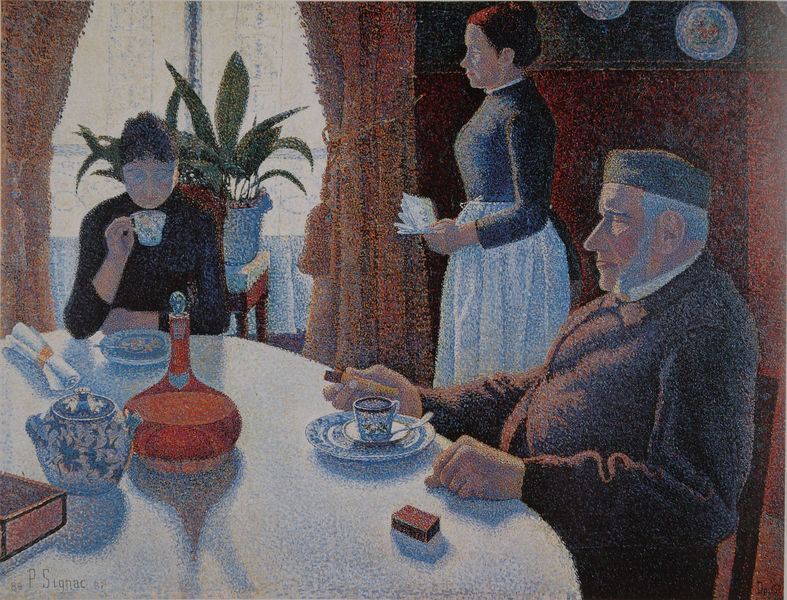
Titel: La Salle á manger. Opus 152, Das Esszimmer. Opus 152
Künstler: Paul Signac
Standort: Otterlo
Institution: Kröller-Müller Museum
Schlagwörter: blau, gemälde, mann, schatten, weiß, frauen, impressionismus, braun, café, fenster, frankreich, frau, grau, hell, hintergrund, hut, jahrhundertwende, kleid, licht, raum, reden, tisch, zimmer, blick, rot, expressionismus, bart, flasche, mütze, trinken, wand, dienerin, schale, schüssel, teller, innenraum, tischdecke, tischtuch, vorhang, spiegelung, interieur, adel, drei, paar, personen, pflanze, alltag, genre, kanne, blumentopf, schürze, dutt, ruhig, papier, wohnzimmer, alter mann, pointilismus, flächen, figuren, blue, curtain, curtains, fringe, hat, people, red, white, window, women, essen, löffel, black, dress, gardine, gray, green, hair, salon, skirt, table, tea, vorhänge, wall, woman, yellow, kaffee, zigarre, bedienstete, blanket, dienstmädchen, maid, servant, tasse, brown, dining, plant, pot, potted plant, quaste, tee, still, punkte, serviette, gepunktet, hausherr, porzellan, wandteller, geld, geschirr, kuchen, punkt, backenbart, bedienung, hausfrau, geometrisch, karaffe, tassen, topfpflanze, profile, cigar, flower, napkin, man, orange, blumenstock, seurat, drapes, signac, frühstück, teekanne, teetasse, light, tea time, dienstmagd, einrichtung, gattin, impressionism, shadow, jacket, kaffeetasse, drape, letter, leaves, pointillismus, besprechen, blauweiß, essraum, kaffetrinken, streichholzschachtel, streichhölzer, verteilung, crystal, pointillism, box, apron, cloth, home, book, cup, shadows, fraz, smoking, cups, saucer, tablecloth, teapot, plate, drink, flsche, kaffeetafel, stufung, serviererin, sideburns, dinner, wife, tinken, pipe, teacup, mann mit mütze, nachmittags, fenster+, dringing, matches, match box, coffee, sugar, enfrau, plates, bürgerlichkeit, tea cups, carafe, p signac, cup], cruet, 여자, 접시, 창문, 커튼, 할아버지, 꽃병, 식물, 찻잔, 종이, 물병, 식탁, 시가, 성냥, 티스푼, cigarete